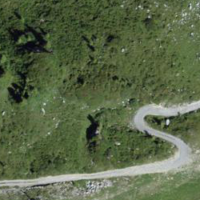
EUNIS habitat code: 26
Species observed at this site:
Parnassia palustris
Bartsia alpina